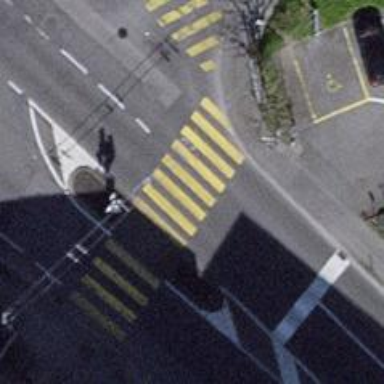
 which is classified as primary highway."